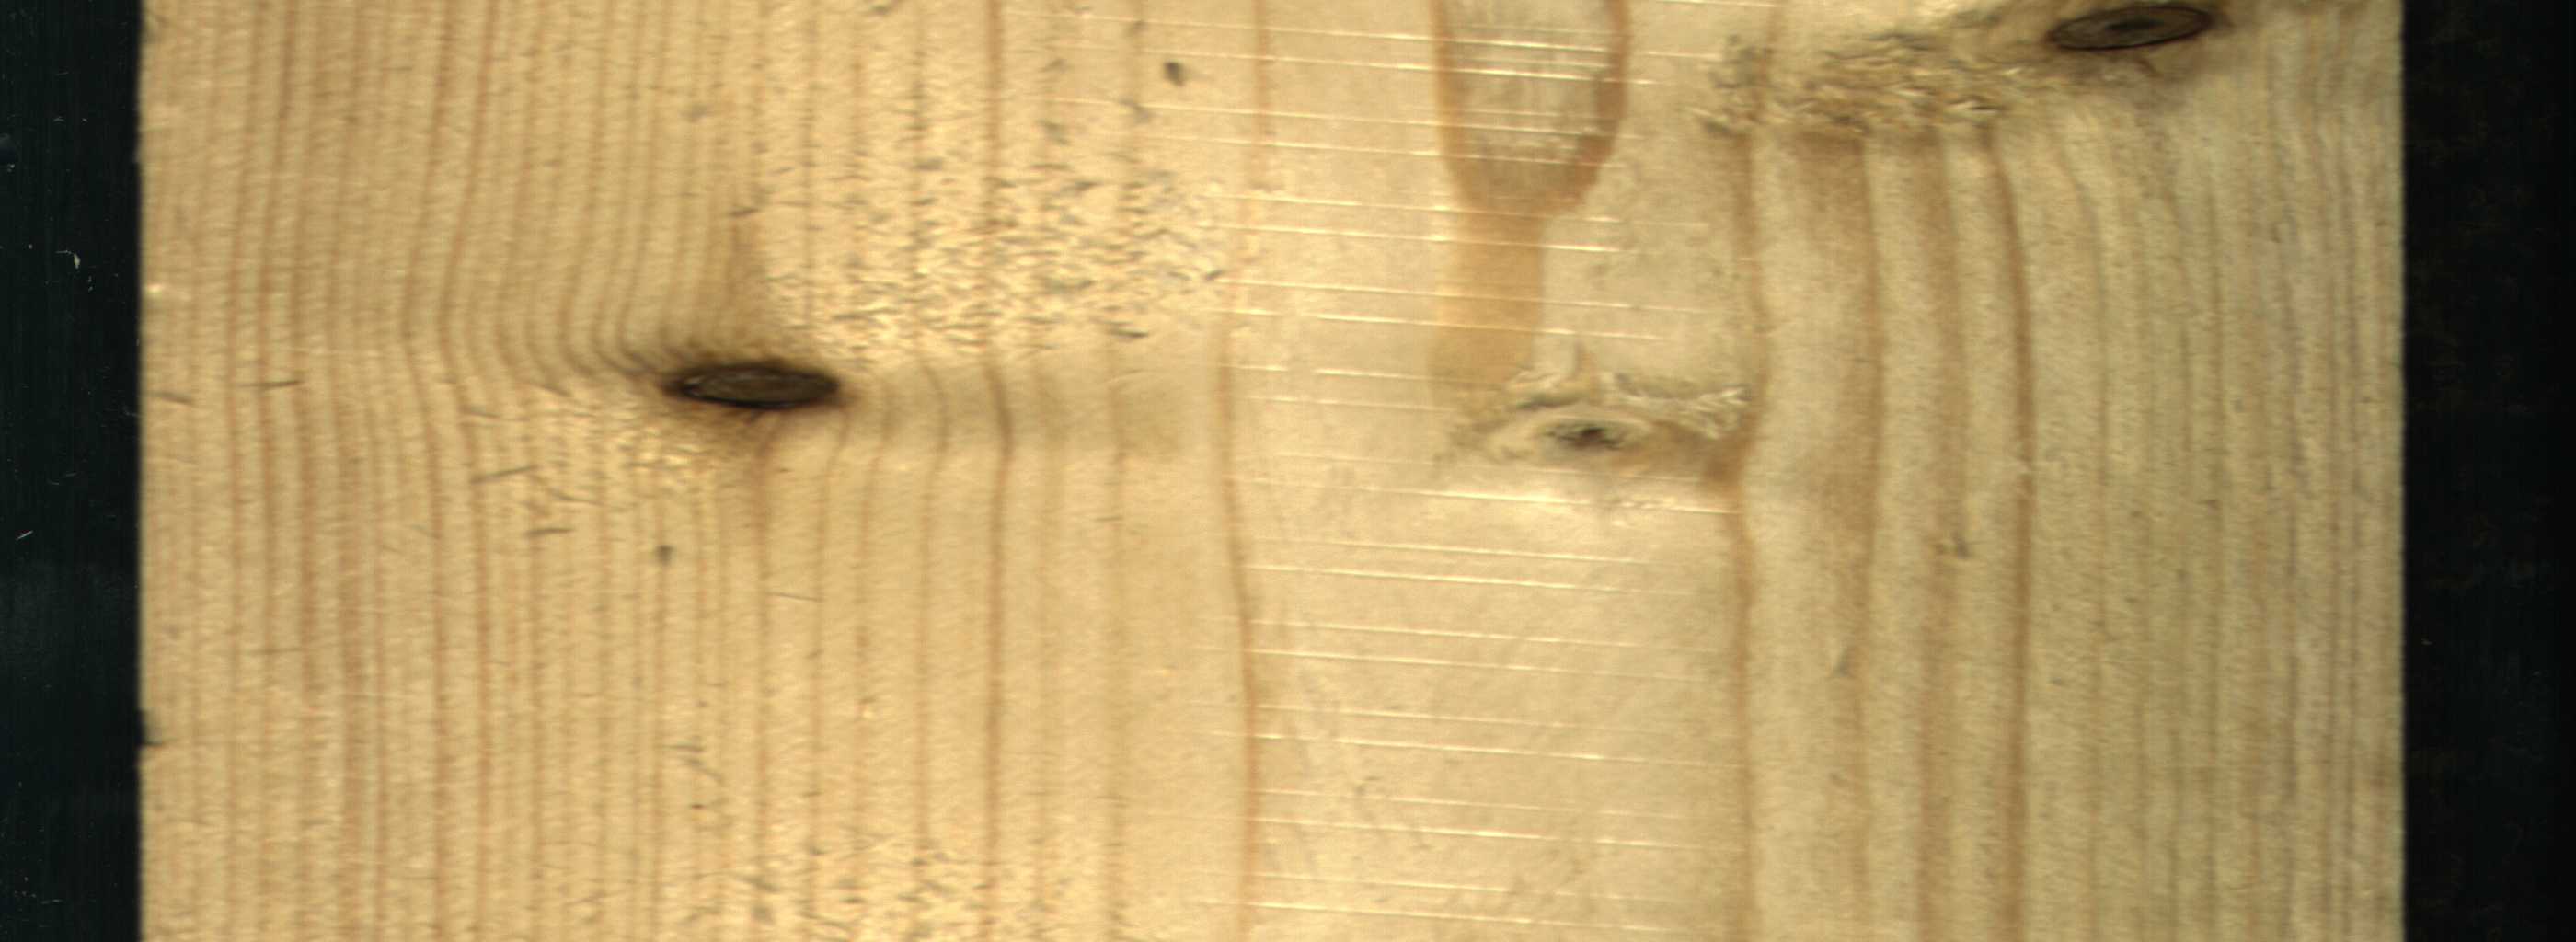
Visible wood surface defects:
Dead_Knot
Dead_Knot
Live_Knot